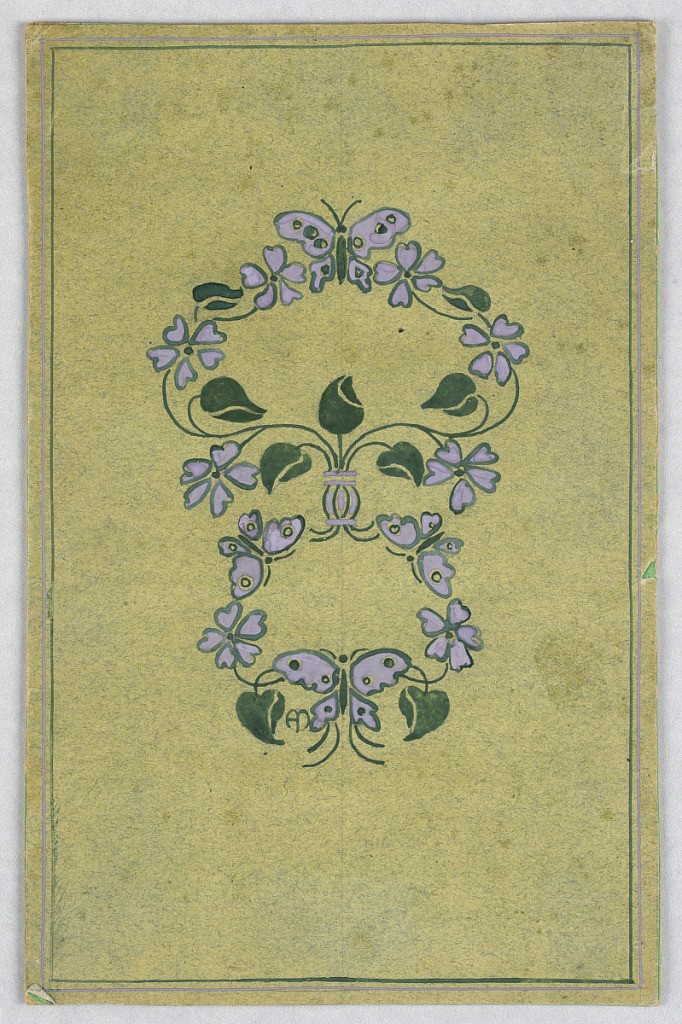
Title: Design for a Book Cover
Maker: Alice Cordelia Morse, American, 1863–1961
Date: ca. 1887–1903
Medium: Brush and gouache on paper
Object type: Drawing
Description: On light green ground, two wreath-like patterns composed of white butterflies and flowers and green vines and leaves.